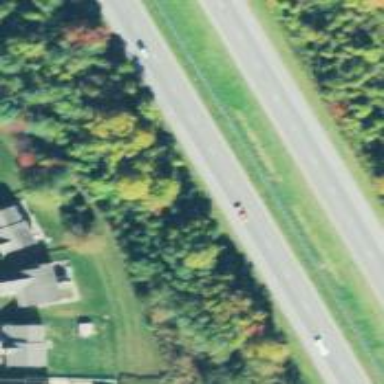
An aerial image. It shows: Trunk highway with expressway features.